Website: slack
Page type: stored-credit-cards
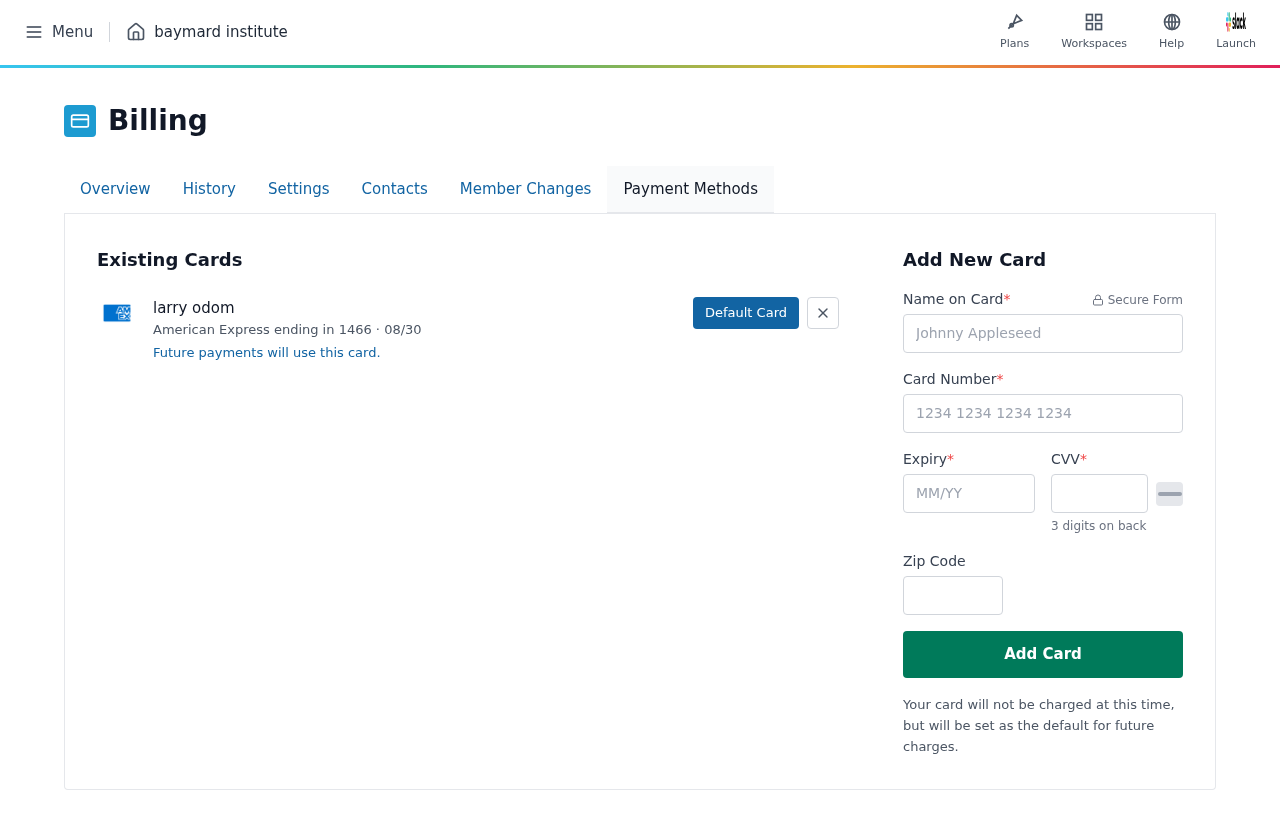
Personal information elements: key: PII_CARD_CVV
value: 7383
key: PII_CARD_EXPIRY
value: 08/30
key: PII_CARD_EXPIRY_MONTH
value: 08
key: PII_CARD_EXPIRY_YEAR
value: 30
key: PII_CARD_LAST4
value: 1466
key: PII_CARD_NUMBER
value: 3439 0807 0001 466
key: PII_CARD_TYPE
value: American Express
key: PII_FULLNAME
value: larry odom
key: PII_FULLNAME
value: Larry Odom
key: PII_POSTCODE
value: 18311